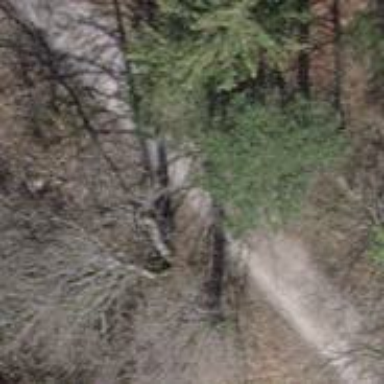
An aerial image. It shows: Path.